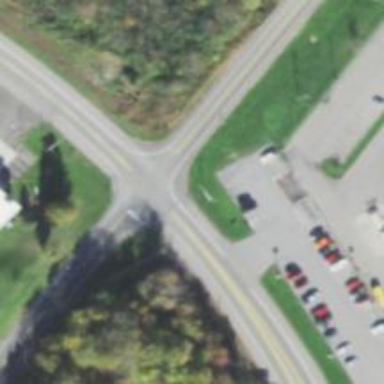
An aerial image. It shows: Road with stop sign.